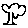
Label: tree